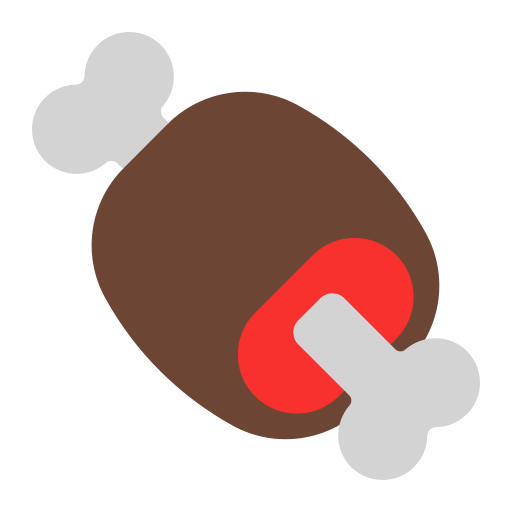
meat on bone flat